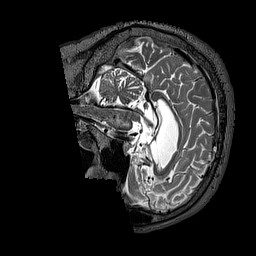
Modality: T2w
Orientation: sagittal
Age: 52
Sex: male
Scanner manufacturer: siemens
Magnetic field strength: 3 T
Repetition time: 3.2 s
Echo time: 0.567 s